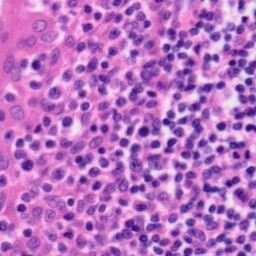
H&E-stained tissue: Tonsil